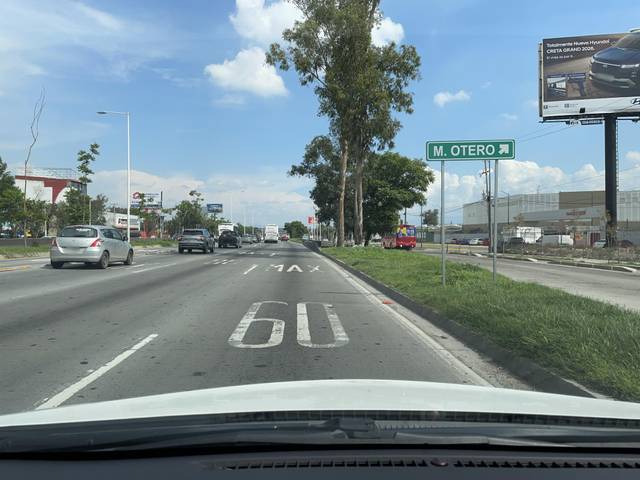
Region: Mexico
Coordinates: 20.636, -103.438